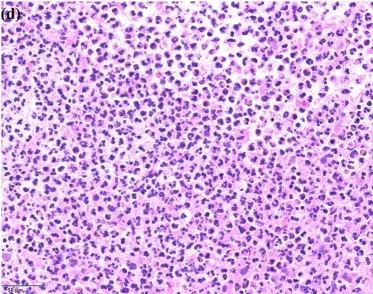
A close-up view of the dermal admixed inflammatory infiltrate, mainly composed of neutrophils (haematoxylin and eosin staining, x20).
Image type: pathology (h&e)